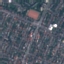
Land use / land cover: Residential